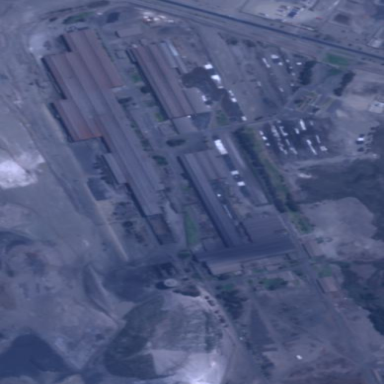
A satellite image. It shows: Industrial area.